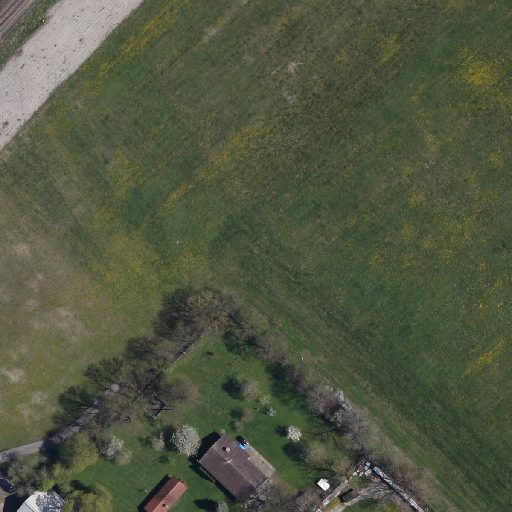
Referring expression: paved road